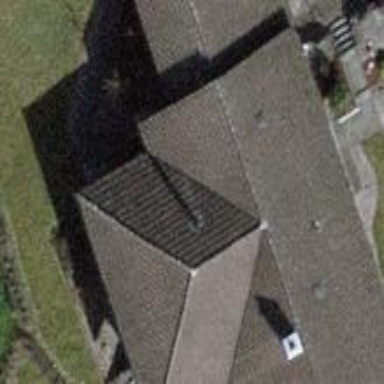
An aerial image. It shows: Residential house.